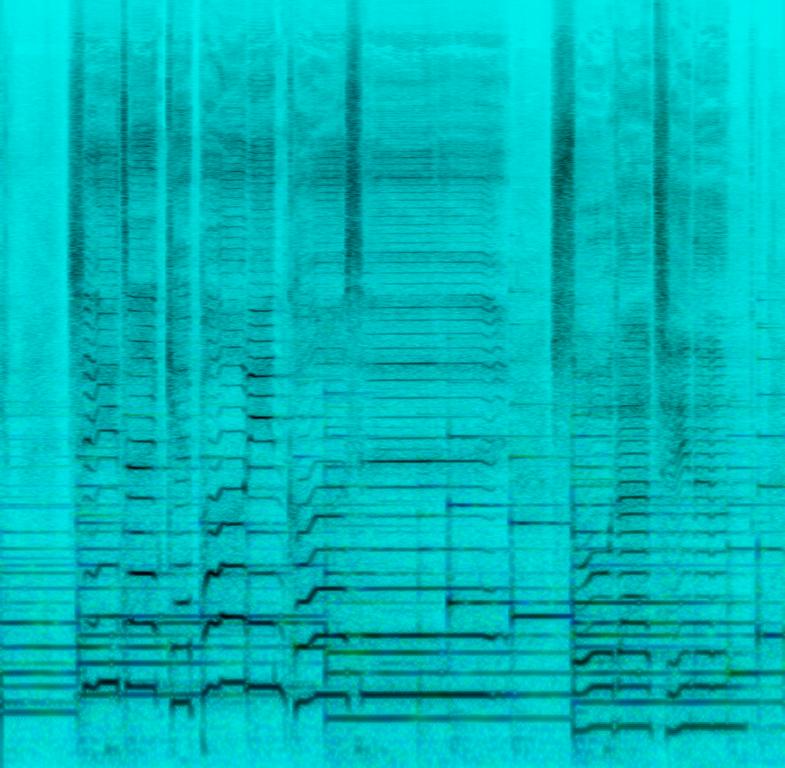
A male vocalist sings this soft melody. The tempo is slow with soft , ambient piano /keyboard accompaniment. The song is mellow,melodic, romantic, soothing, emotional, idyllic, charming and dreamy. There is a female vocal at the onset of this clip indicating that this could be a duet.